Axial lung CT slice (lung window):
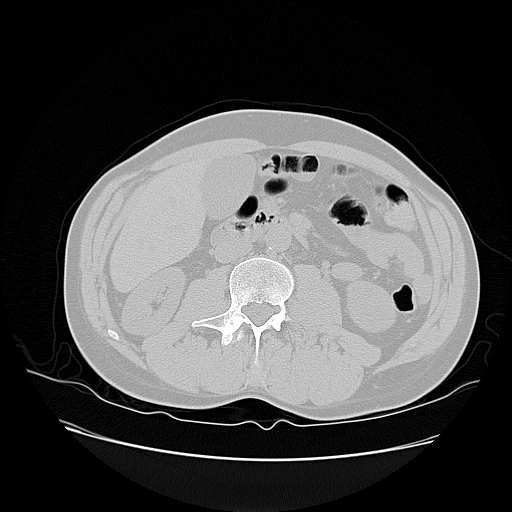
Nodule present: no